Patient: sex M, age 62
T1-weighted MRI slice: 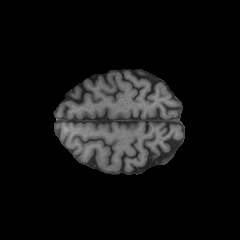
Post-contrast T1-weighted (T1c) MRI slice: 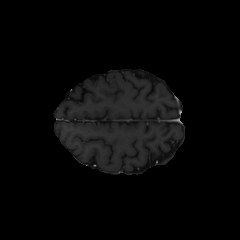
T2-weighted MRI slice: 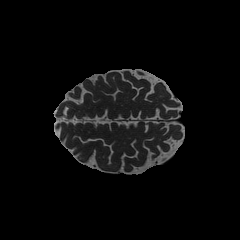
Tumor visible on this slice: no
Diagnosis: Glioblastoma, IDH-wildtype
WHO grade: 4